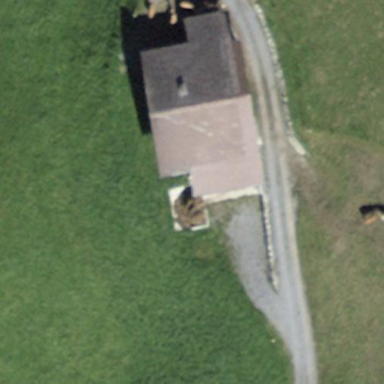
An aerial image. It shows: Cabin.